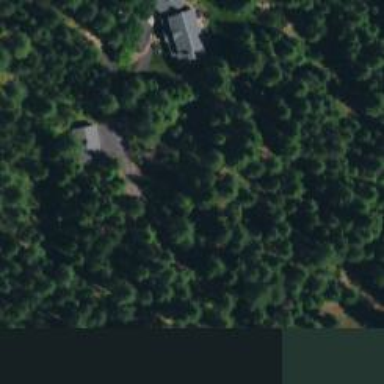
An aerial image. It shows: Driveway.